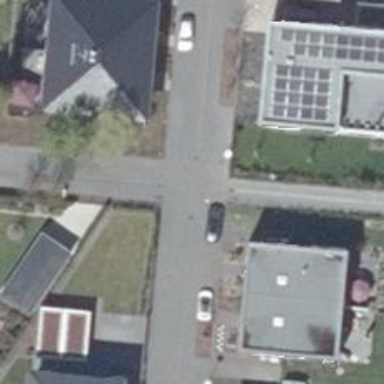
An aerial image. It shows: Residential road without sidewalk.